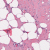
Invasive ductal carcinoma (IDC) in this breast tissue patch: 0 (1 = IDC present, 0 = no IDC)